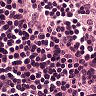
Metastatic tissue present: no